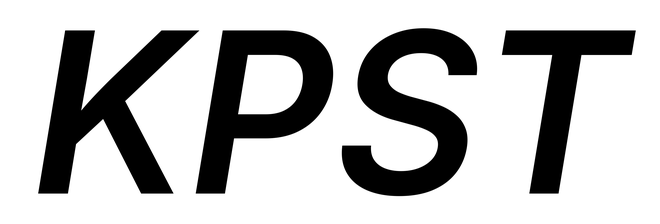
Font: Inter-Italic_SemiBold_Italic